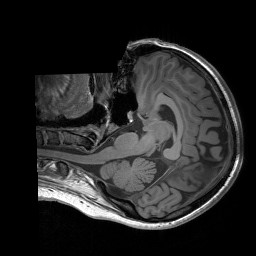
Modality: T1w
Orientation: axial
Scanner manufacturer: siemens
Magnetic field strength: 3 T